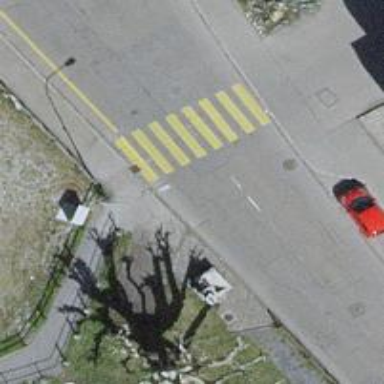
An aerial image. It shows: Uncontrolled zebra crossing on the road.